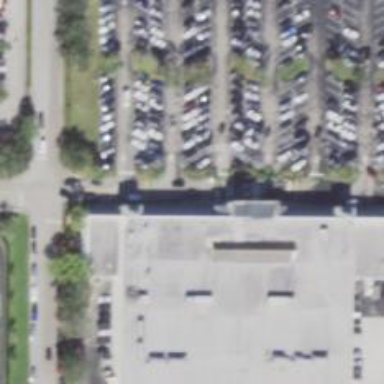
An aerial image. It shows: Supermarket.